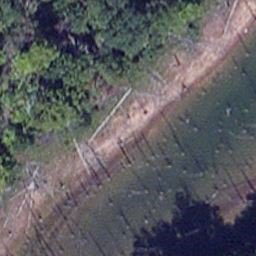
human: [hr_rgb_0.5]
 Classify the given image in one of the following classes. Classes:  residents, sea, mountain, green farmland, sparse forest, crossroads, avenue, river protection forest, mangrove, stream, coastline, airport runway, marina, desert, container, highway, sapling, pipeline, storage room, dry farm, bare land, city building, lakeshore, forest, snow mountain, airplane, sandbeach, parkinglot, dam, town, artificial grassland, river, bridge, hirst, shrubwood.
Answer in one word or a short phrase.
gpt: lakeshore